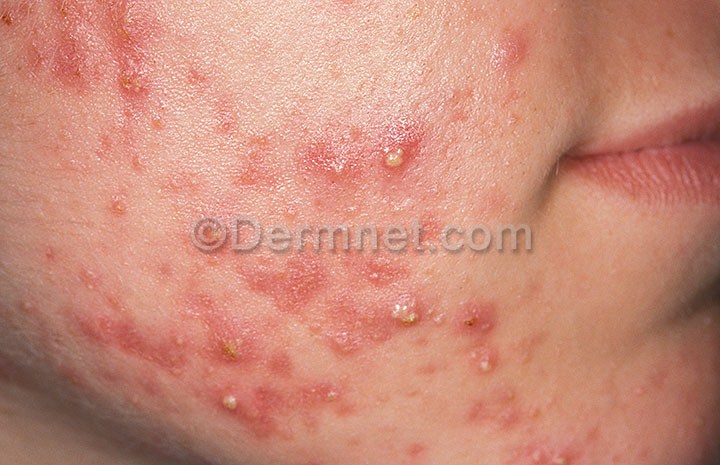
Disease: Acne and Rosacea Photos